Question: I am trying to make a simple tile grid. Here is my HTML:
'''
<div class="tiles">
<div class="tile25x50">1</div>
<div class="tile50x50">2</div>
<div class="tile25x50">3</div>
</div>
'''
And CSS:
'''
.tiles {
width :100px;
}
.tile25x50 {
width: 50px;
height: 25px;
background-color: red;
float: left;
}
.tile50x50 {
width: 50px;
height: 50px;
background-color: blue;
float: left;
}
'''
And the result is:

My question is how can I prevent the third div to be inserted in new row and instead fill the gap?
Live demo in <URL>.
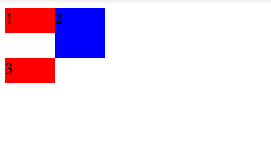
Answer: Split layout in columns if you don't need to expand items in columns, if not use something like <URL>. In simple CSS you would probably ended with dozens with wrappers and javascript either way or with .